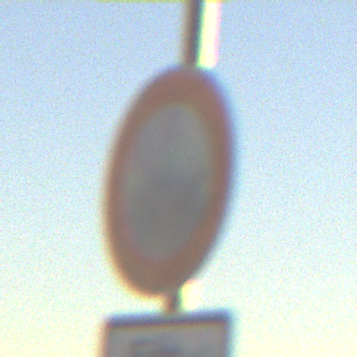
Verkehrszeichen: VerbotFahrzeugeAllerArt
Zusatzzeichen unten: SonstigeFahrzeugePersonengruppenFrei4
Umgebung: Outdoor, RoadRail
Tageszeit: SunriseSunset
Wetter: PartlyCloudy
Licht: Natural
Jahreszeit: NotSpecified
Kontrast: HighContrast